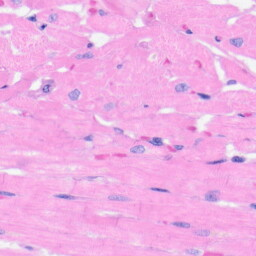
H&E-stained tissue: Heart